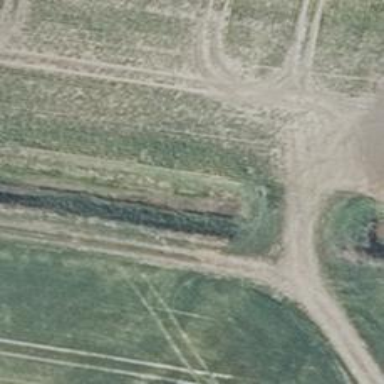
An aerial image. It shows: Culvert tunnel.